Question: I am calling a php file using '$.post'. From the server I am returning json response. When I open the server url directly in browser it returns successfully. But from js it is not working.

The link I am calling is this('http://54.249.240.120/qcorner/login').
'''
<html>
<head>
<script src="http://ajax.googleapis.com/ajax/libs/jquery/1.9.1/jquery.min.js"></script>
</head>
<body>
<input type="button" id="testID">
<script type="text/javascript">
$(document).ready(function() {
$("#testID").click(function() {
$.post('http://54.249.240.120/qcorner/login',function(result){
alert(result);
});
});
});
</script>
</body>
</html>
'''
I also tried in Firefox. In that I get 200 OK, but no response.
Why this is happening
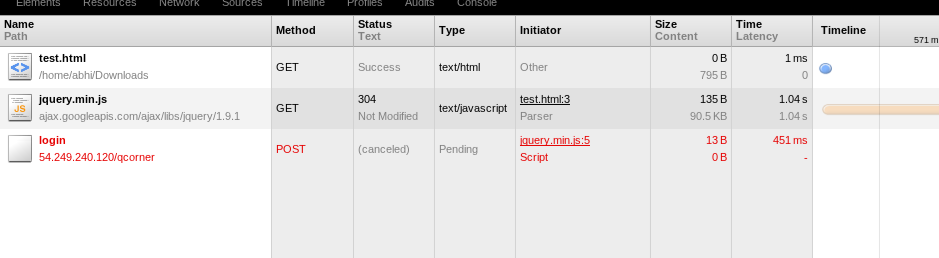
Answer: The problem is that it is a cross domain request the error being returned can be viewed by turning on the javascript console:
'XMLHttpRequest cannot load http://54.249.240.120/qcorner/login. Origin null is not allowed by Access-Control-Allow-Origin.'
You will need to make sure that the 'Access-Control-Allow-Origin' headers are set to allow this to happen or Chrome will cancel the request.